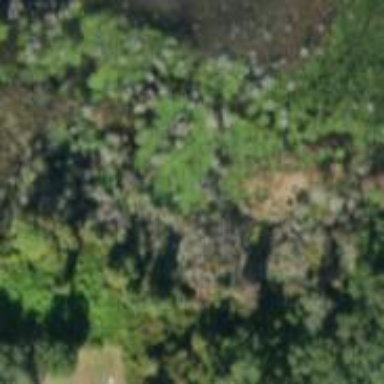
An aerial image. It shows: Swampy wetland area.